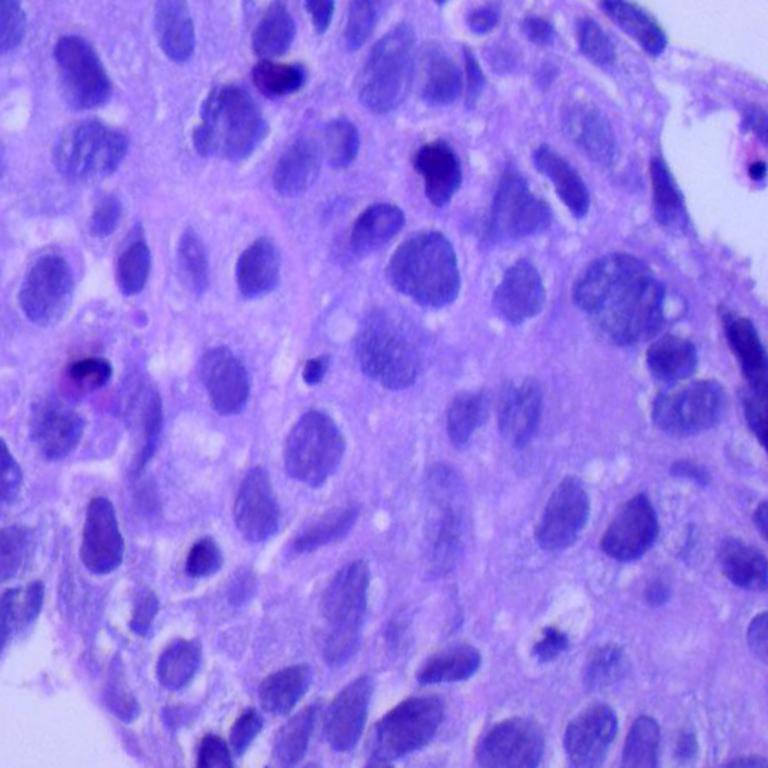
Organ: lung
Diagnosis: squamous carcinomas